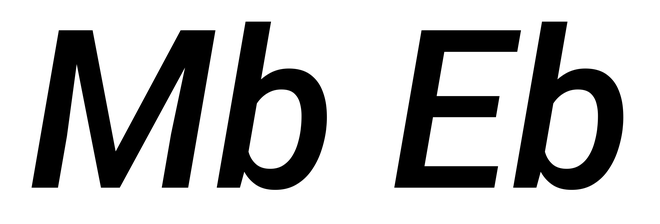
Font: Roboto-Italic_Medium_Italic